Question: After stress test one of my application I get this result

How can I reduce this error?Have any suggestion ? I made my application by core php.
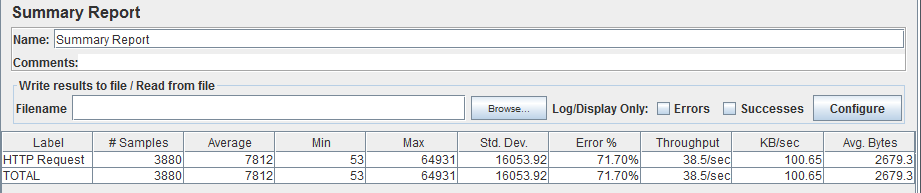
Answer: I would suggest this to start: -
1. Profile your code while the test is running to see where the bottlenecks are. You might use a profiling tool or sprinkle timestamp logs depending on what suits your needs.
2. Run the tests with sub-units of your application to isolate where the bottlenecks are.
3. Run pinpoint tests that target specific areas to identify problematic areas.